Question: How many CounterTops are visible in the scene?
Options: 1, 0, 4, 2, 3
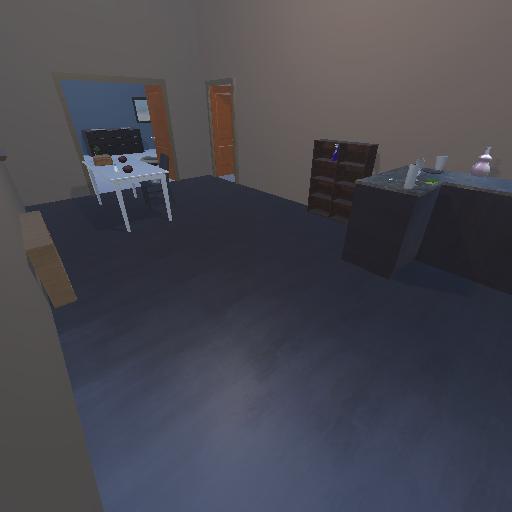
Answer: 1